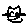
Label: cat